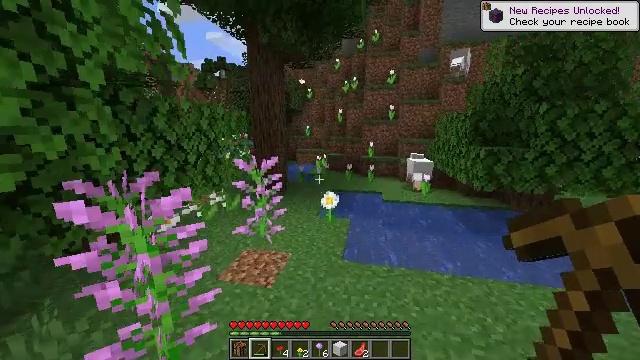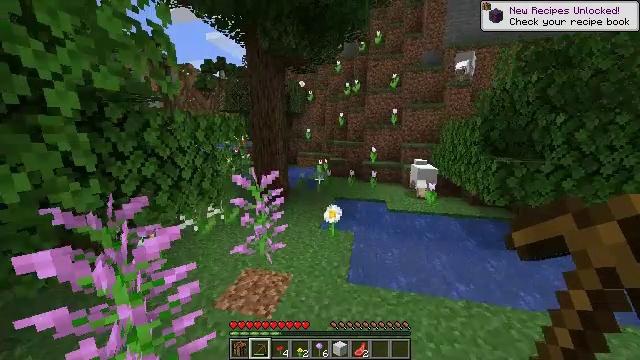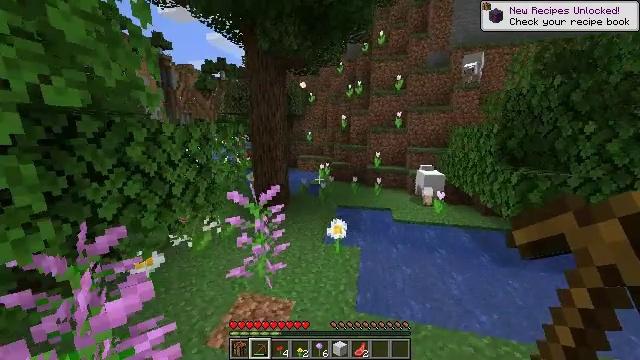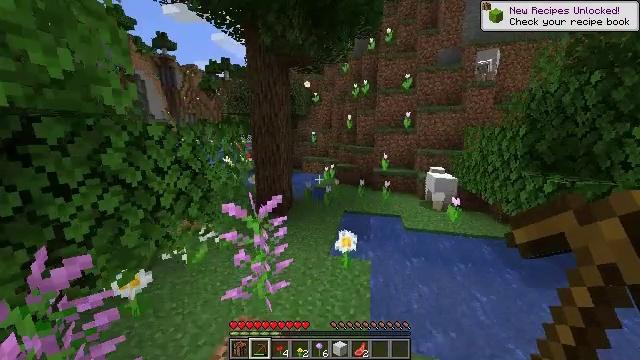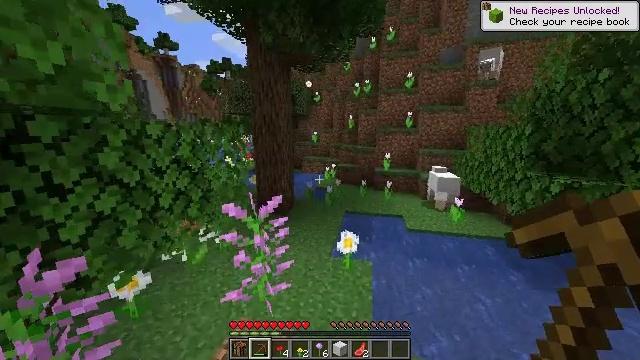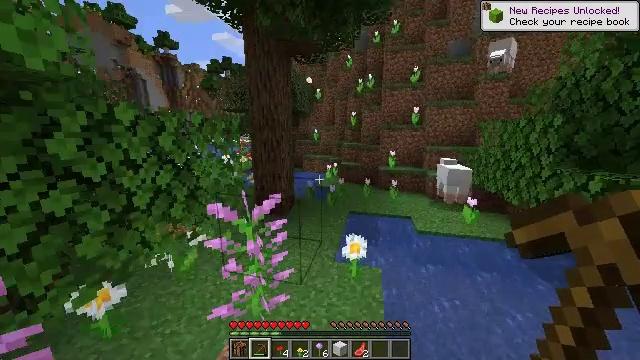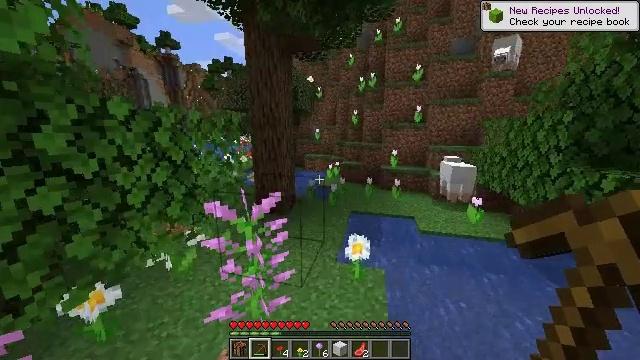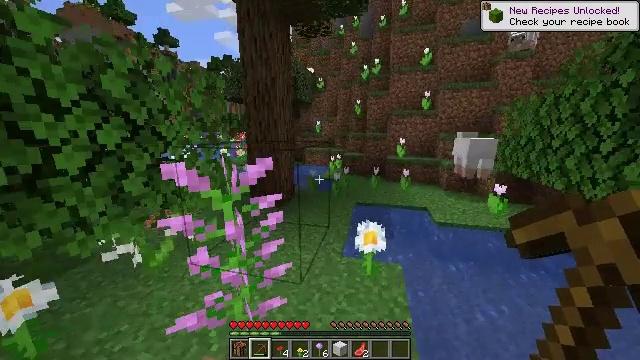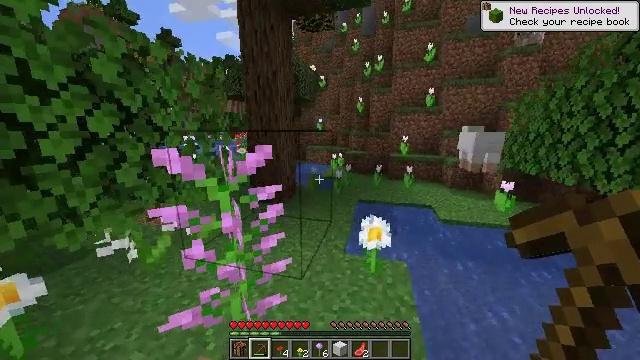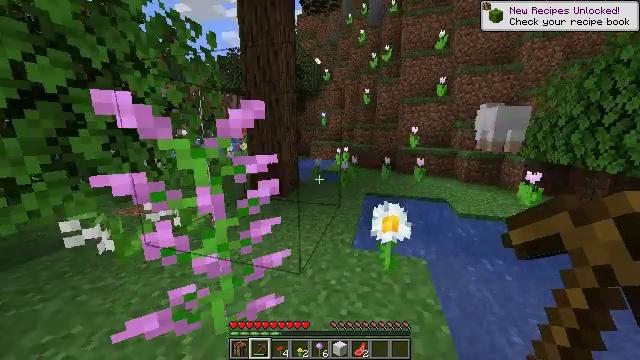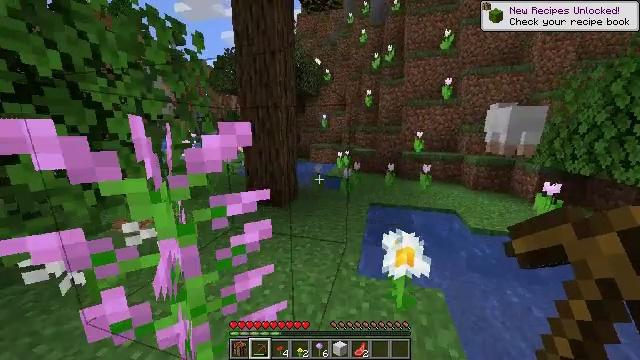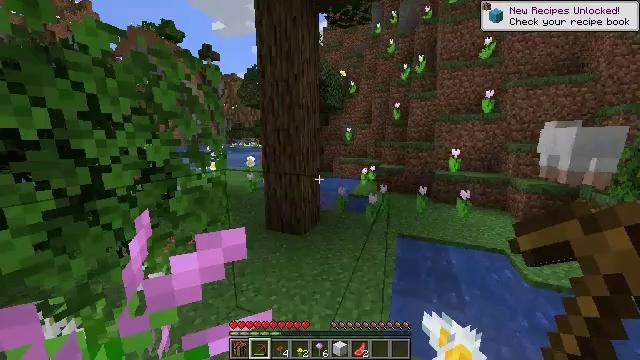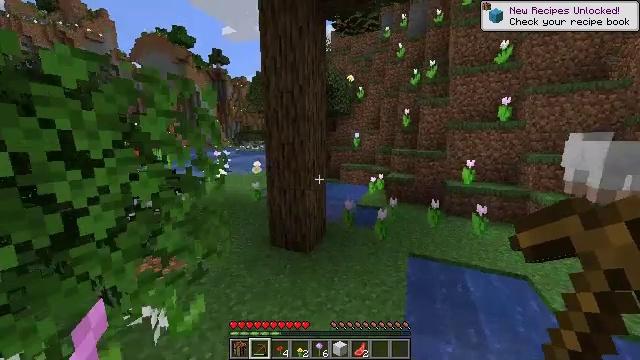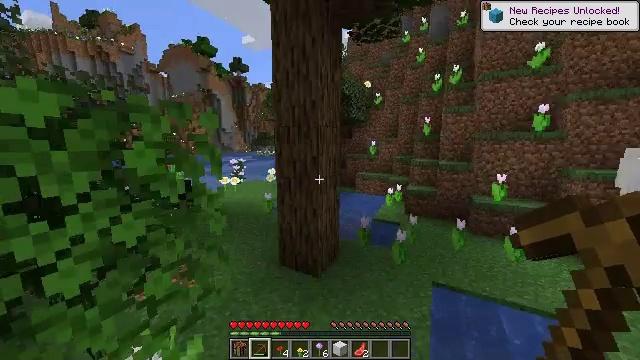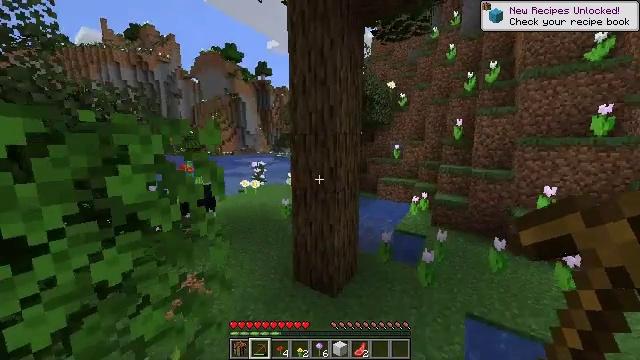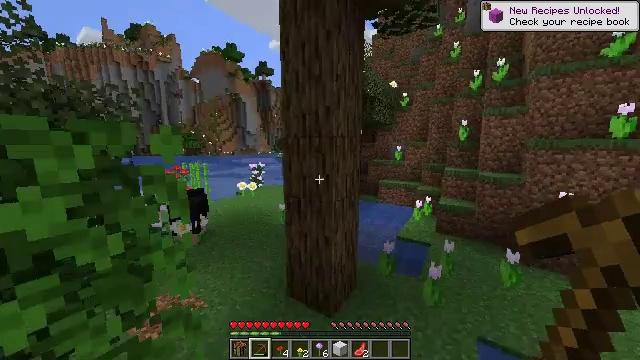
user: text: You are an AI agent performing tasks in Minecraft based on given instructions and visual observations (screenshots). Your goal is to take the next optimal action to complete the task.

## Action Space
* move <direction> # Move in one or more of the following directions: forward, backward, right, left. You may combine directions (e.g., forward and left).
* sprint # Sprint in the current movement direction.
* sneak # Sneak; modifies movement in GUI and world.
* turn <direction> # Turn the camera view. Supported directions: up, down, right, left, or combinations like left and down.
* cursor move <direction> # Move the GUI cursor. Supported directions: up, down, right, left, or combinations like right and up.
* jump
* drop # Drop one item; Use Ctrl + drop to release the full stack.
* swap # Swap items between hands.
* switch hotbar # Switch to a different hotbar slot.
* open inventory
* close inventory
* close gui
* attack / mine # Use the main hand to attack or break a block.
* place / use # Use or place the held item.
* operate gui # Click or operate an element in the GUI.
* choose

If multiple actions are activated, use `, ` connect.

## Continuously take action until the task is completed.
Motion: motion action
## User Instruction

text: Collect sugar cane near water sources.
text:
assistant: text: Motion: move forward, sprint, jump
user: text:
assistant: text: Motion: move forward, sprint, jump
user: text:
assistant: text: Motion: move forward, sprint, jump
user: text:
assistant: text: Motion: move forward, sprint, jump
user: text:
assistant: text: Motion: move forward, sprint, jump
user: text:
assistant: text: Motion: move forward, sprint, jump
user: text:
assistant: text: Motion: move forward, sprint, jump
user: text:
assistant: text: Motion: move forward, sprint, jump
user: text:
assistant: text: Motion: move forward, sprint, turn left, jump
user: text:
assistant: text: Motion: move forward, sprint, jump
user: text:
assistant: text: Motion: move forward, sprint, turn left and up, jump
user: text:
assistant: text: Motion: move forward, sprint, turn left, jump
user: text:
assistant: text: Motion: move forward, sprint, turn left and up, jump
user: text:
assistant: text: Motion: move forward, sprint, turn left, jump
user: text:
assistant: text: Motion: move forward, sprint, jump
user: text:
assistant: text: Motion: move forward, sprint, jump
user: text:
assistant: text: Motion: move forward, sprint, turn right and down, jump
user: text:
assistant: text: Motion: move forward, sprint, turn right and down, jump
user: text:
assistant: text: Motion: move forward, sprint, turn right
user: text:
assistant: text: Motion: move forward, sprint
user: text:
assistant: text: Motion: move forward, sprint, turn left and up
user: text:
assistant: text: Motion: move forward, sprint, turn left and down
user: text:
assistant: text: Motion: move forward and move left, sprint, turn left and down
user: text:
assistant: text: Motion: move forward and move left, sprint
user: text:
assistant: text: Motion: move forward and move left, sprint
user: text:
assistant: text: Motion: move forward and move left, sprint
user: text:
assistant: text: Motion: move forward and move left, sprint
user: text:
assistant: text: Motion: move forward and move left, sprint
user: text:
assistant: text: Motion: move forward and move left, sprint
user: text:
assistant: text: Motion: move forward, sprint